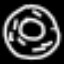
Label: donut